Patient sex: M
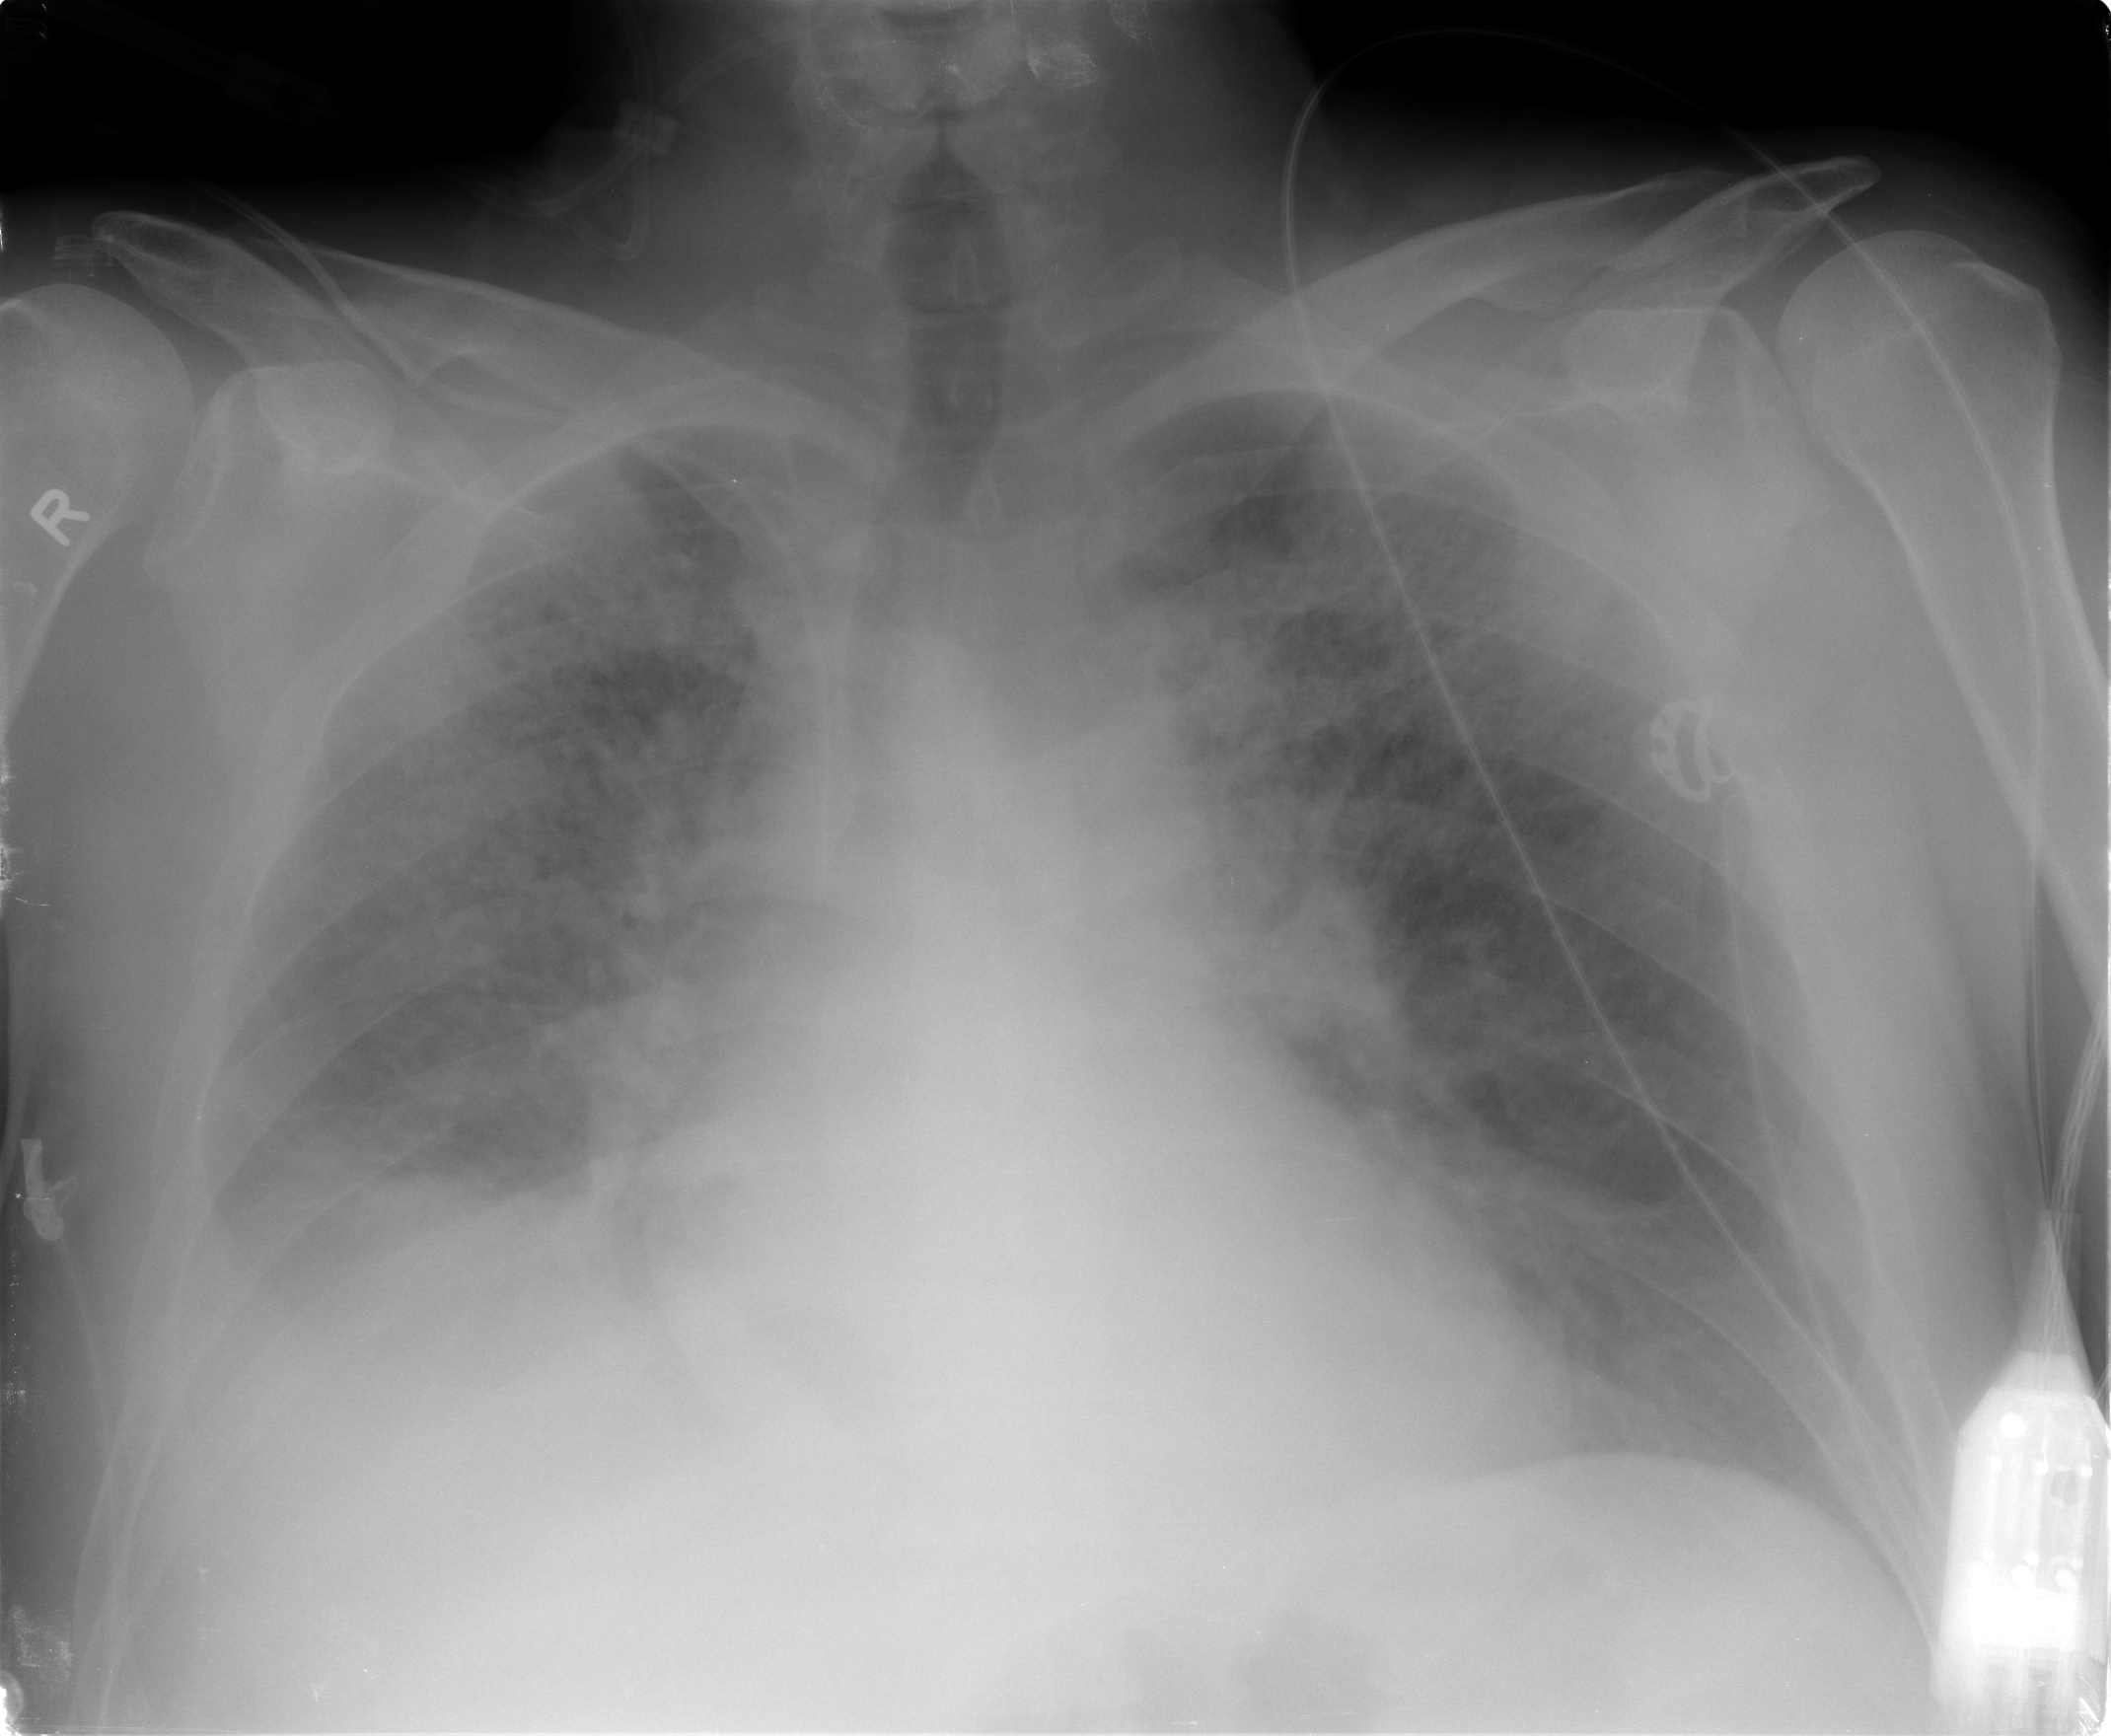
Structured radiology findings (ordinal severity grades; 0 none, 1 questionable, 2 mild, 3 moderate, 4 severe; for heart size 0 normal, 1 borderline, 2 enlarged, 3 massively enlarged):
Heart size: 0
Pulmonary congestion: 3
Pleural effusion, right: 2
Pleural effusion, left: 1
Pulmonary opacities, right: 3
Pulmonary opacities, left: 3
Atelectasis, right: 3
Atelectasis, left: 3